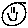
Label: smiley face